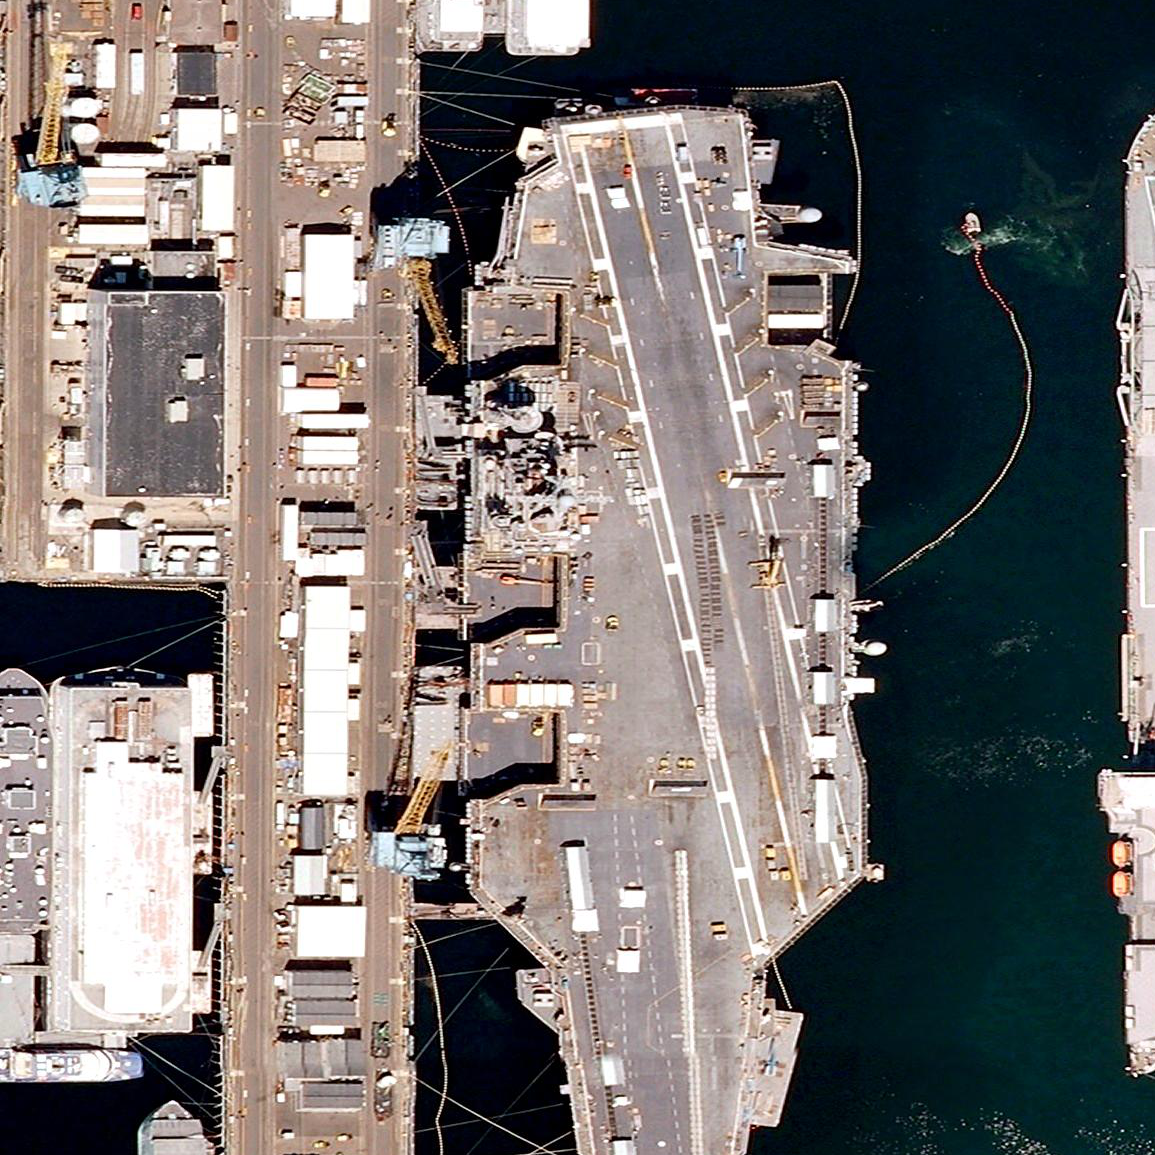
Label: aircraft_carrier